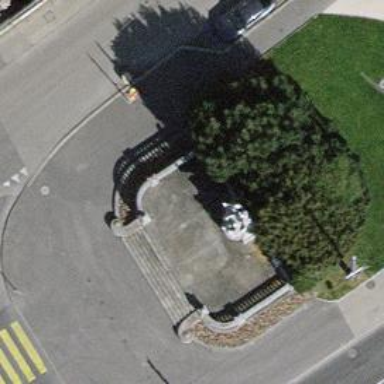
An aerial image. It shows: Historic monument.